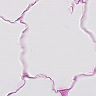
Metastatic tissue present: no